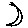
Label: moon